Current action and preconditions to check: trajectory_clear

Your task: For each precondition in the list above, predict whether it will hold at this action.

Consider the current scene as observed from the mobile robot's camera, and analyze the predicted future states of all dynamic agents (e.g., people, animals, vehicles, or any moving entities) within the NEXT SECOND.

IMPORTANT: Only answer "very likely" if you are absolutely certain—based on strong, clear evidence—that a dynamic agent will violate the precondition in the predicted future state. Do NOT answer "very likely" for unlikely, ambiguous, or low-probability risks.

Ask yourself for each precondition: Is there a high probability, with clear and convincing evidence, that the predicted future states of any dynamic agent will interfere with the predicted future state of the currently executing action within the NEXT SECOND, causing that precondition to fail?

Assess the risk level based on these predictions. Use "likely" or "very likely" if motions create a clear risk of interference.

Use "neutral" or "improbable" if agents are nearby but their predicted paths are clearly diverging or non-conflicting.

Failure Risk Categories: "very improbable", "improbable", "neutral", "likely", "very likely"

Answer Format: Output ONLY the probability_of_failure value from these categories: "very improbable", "improbable", "neutral", "likely", "very likely"

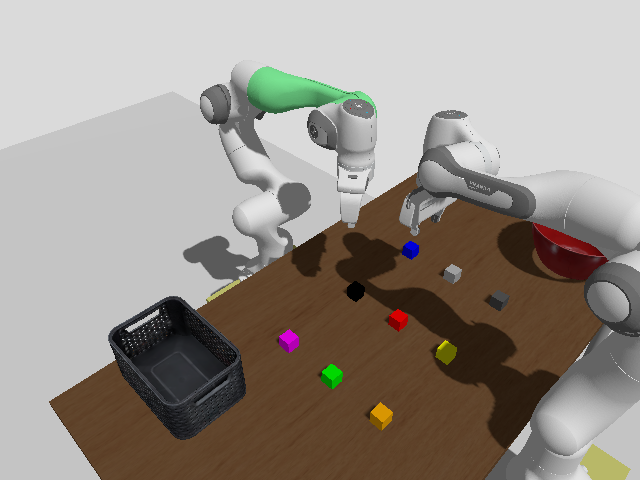

Answer: likely